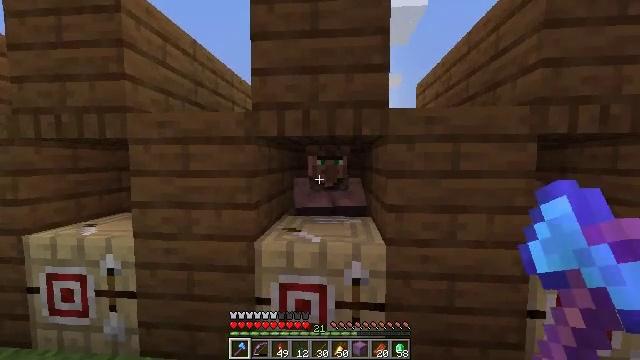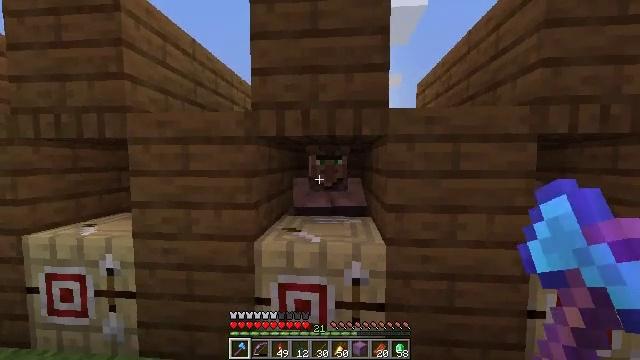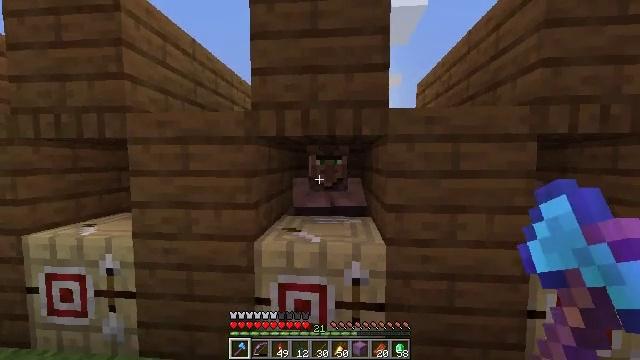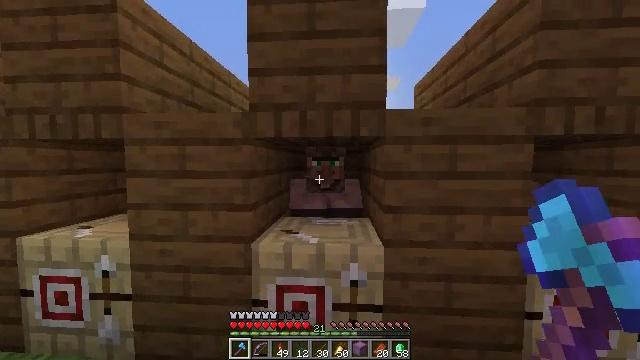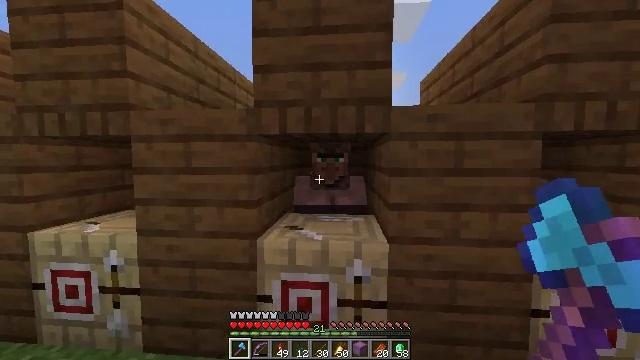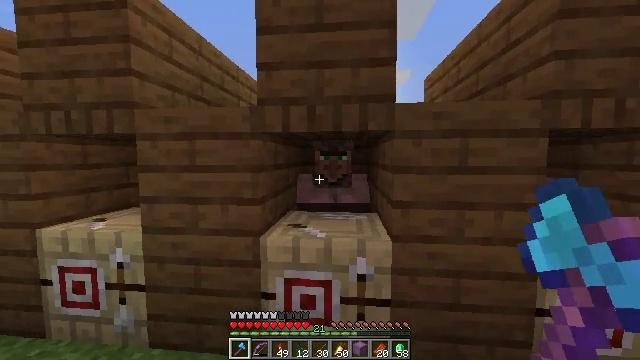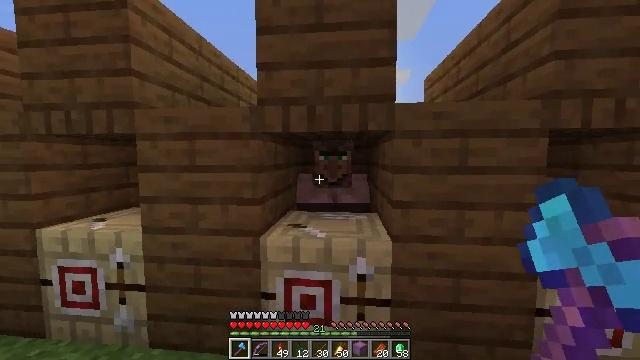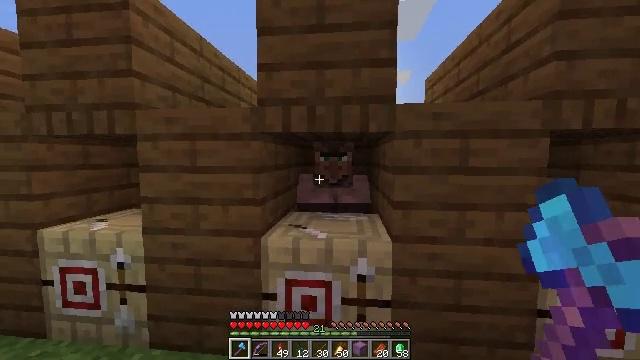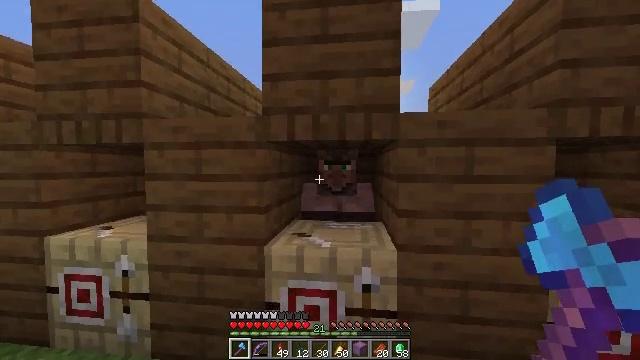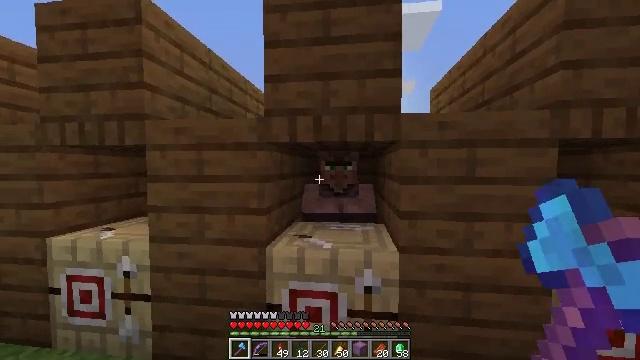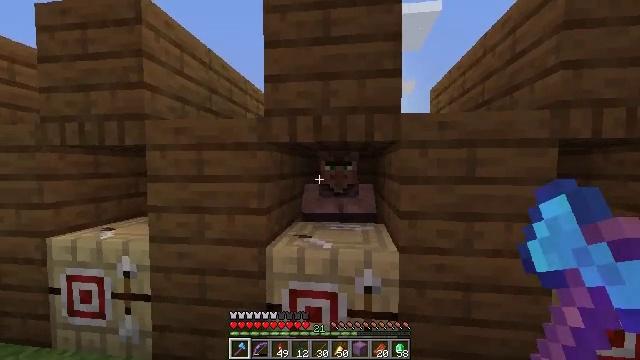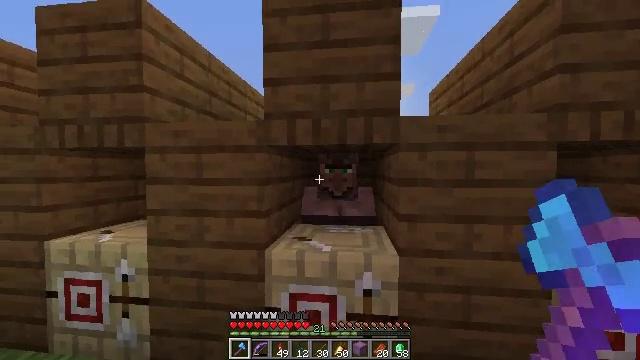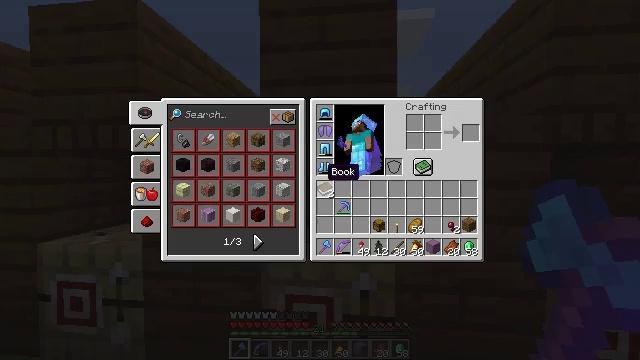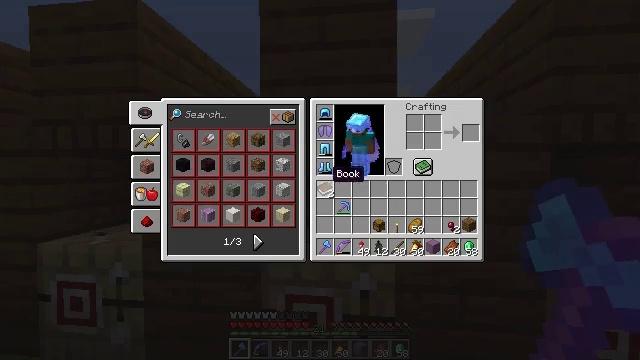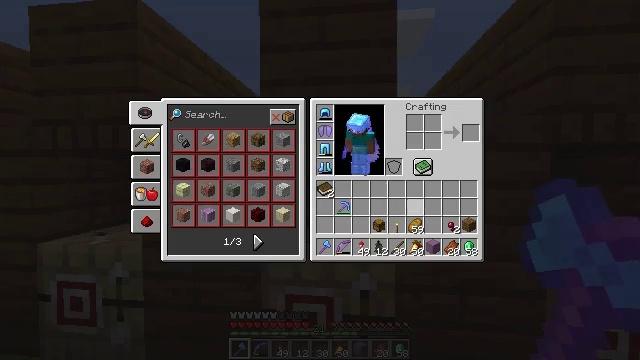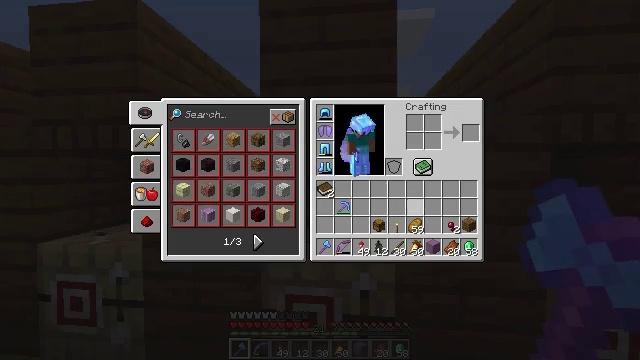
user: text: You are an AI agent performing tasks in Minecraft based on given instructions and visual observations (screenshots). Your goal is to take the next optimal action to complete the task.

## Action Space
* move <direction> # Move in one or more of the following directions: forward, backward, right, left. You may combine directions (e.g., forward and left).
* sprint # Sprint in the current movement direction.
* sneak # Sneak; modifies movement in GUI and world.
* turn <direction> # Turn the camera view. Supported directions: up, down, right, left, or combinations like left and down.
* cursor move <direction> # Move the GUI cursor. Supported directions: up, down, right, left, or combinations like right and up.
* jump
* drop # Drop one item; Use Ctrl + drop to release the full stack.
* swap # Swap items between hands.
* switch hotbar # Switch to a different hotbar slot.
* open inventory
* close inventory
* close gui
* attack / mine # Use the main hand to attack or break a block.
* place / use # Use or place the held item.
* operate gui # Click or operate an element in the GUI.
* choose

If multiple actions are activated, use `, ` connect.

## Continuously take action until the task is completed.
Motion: motion action
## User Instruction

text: Craft arrows with the necessary materials in the crafting table.
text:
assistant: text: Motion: no_op
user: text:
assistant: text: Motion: use / place
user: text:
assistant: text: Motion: use / place
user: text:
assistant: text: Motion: turn left, use / place
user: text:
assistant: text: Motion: no_op
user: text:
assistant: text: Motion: no_op
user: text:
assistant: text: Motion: no_op
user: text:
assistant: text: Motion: turn up
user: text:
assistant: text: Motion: no_op
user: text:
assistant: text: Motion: no_op
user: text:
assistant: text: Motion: no_op
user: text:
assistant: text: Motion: open inventory
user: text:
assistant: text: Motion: move forward, open inventory
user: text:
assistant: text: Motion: move forward, cursor move right and down, open inventory
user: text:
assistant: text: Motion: move forward
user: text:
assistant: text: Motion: move forward
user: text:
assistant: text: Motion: move forward
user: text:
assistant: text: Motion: move forward
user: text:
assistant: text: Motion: move forward, close inventory
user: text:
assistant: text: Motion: turn right, close inventory
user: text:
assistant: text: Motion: move forward, turn right, close inventory
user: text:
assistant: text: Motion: move forward, turn right
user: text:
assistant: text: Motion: move forward, turn right
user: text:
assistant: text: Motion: move forward, sprint, turn right
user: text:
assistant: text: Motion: move forward, sprint, turn right
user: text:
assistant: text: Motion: move forward, sprint, turn right and up
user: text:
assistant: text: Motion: move forward, sprint
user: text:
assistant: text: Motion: move forward, sprint
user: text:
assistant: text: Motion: move forward, sprint
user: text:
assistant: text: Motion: move forward, sprint, turn right